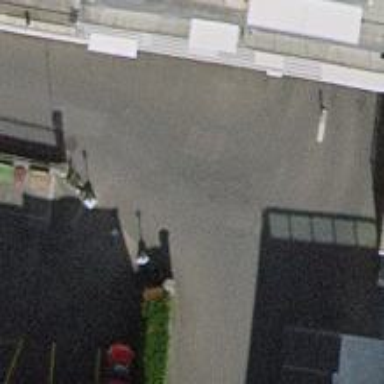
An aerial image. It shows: Asphalt alley designated as service road.